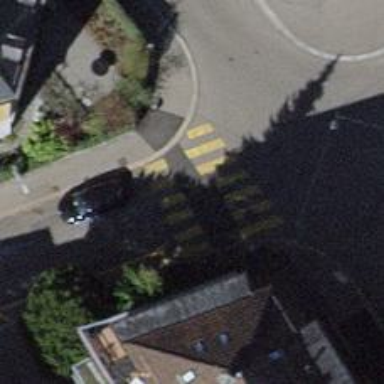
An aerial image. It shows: Unmarked crossing on the road.